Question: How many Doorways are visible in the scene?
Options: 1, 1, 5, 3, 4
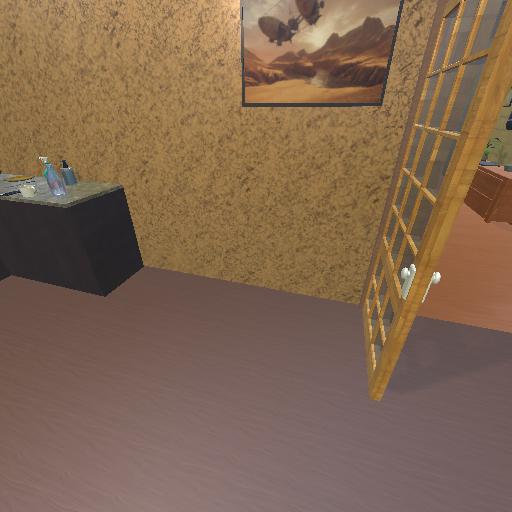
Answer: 1